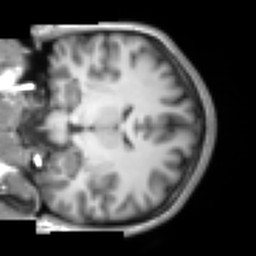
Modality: T1w
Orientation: coronal